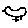
Label: bird